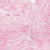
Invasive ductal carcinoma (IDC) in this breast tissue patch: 0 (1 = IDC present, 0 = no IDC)